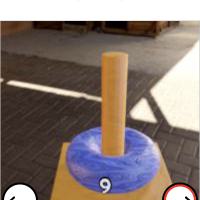
Task: sum
Answer: 9